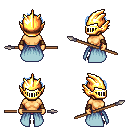
a pixel art fantasy rpg character, female body template, human, tanned skin, overskirt, magenta pants, white cyan bedhead hairstyle, gold helm, leather bracers, spear, four views (front, back, left, right), 2x2 character sprite sheet, small pixel art, hard edges, no anti-aliasing